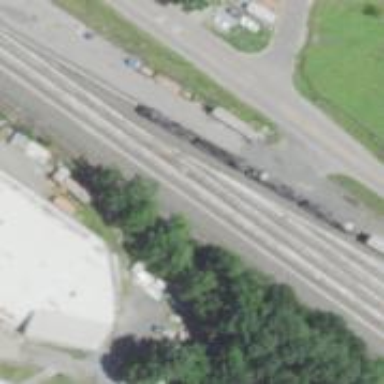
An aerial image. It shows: Railway yard.